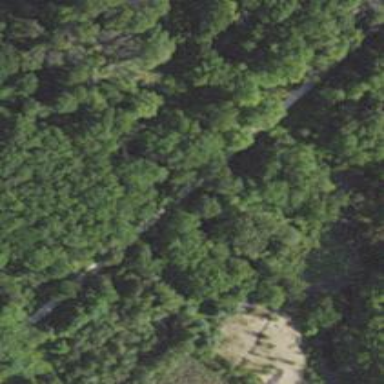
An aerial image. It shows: Abandoned railway on embankment beside cycleway.